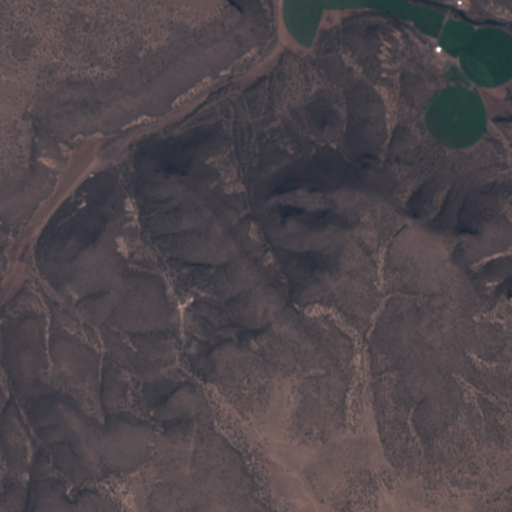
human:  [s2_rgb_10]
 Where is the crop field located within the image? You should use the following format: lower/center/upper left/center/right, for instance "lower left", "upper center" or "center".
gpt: The crop field is located in the upper right of the image.
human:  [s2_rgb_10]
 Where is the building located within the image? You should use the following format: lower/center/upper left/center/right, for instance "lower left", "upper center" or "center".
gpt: The building is located in the upper right of the image.
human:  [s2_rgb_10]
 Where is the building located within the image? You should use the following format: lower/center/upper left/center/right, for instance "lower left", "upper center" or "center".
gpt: The building is located in the upper right of the image.
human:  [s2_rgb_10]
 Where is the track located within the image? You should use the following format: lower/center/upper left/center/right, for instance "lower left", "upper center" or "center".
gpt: There is no track in the image.